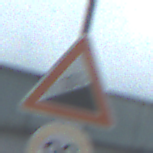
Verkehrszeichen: Steigung10
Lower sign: Geschwindigkeit90
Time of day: Midday
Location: Outdoor (Suburban)
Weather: Overcast
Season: NotSpecified
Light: Natural